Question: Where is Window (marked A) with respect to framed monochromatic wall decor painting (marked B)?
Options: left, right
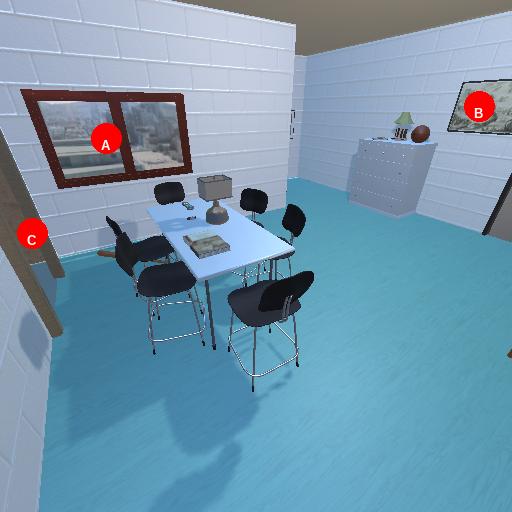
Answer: left